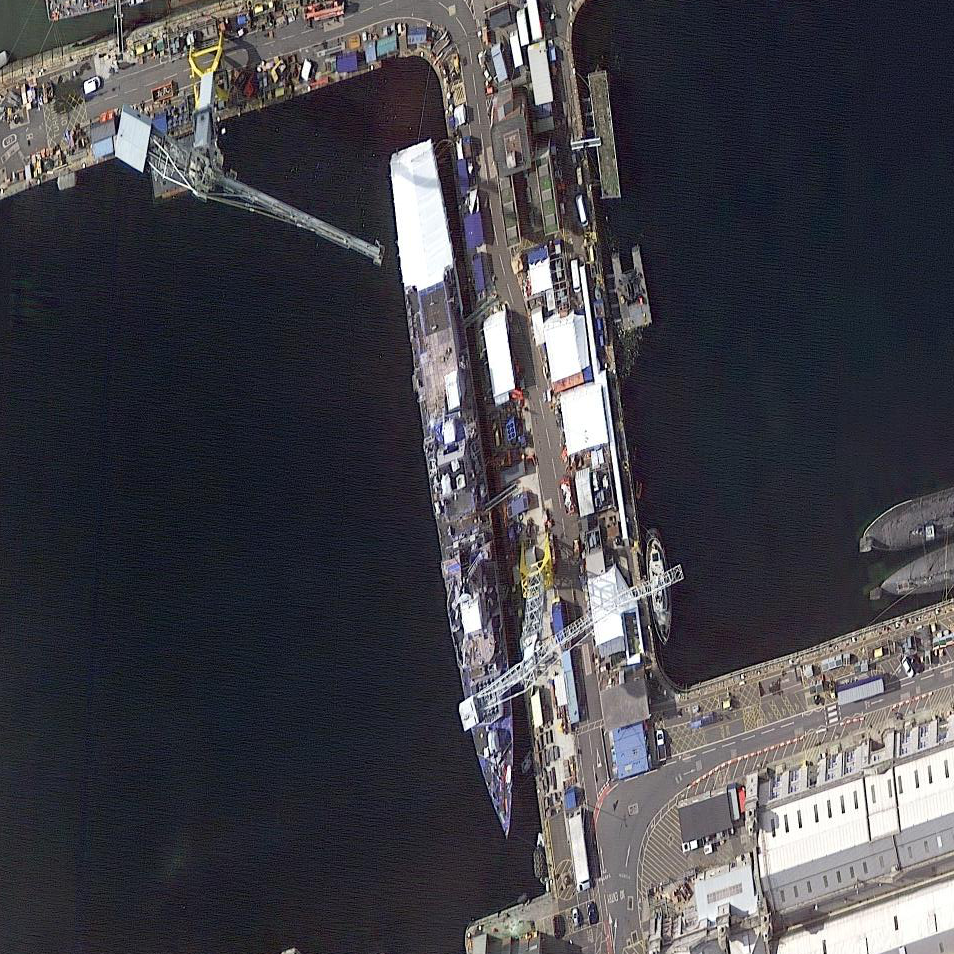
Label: Type_45_destroyer